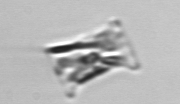
Label: Eucampia